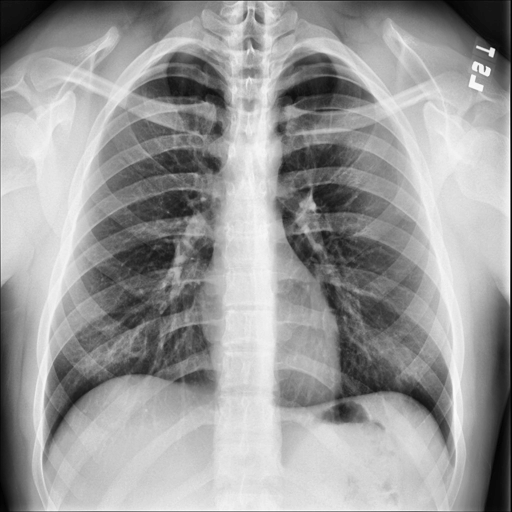
Finding: NORMAL